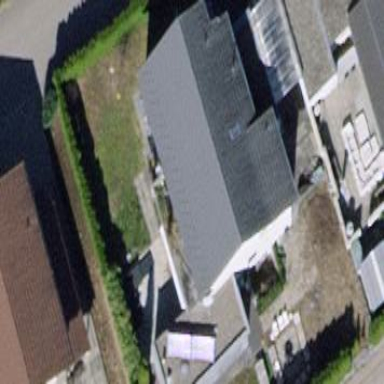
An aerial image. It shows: Detached building with saltbox roof shape.